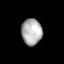
Tissue: lung
Cell type: Endothelial cells
Senescence score: 0.5633
Nuclear area (px): 534
Mean DAPI intensity: 173.412